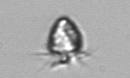
Label: Ciliophora